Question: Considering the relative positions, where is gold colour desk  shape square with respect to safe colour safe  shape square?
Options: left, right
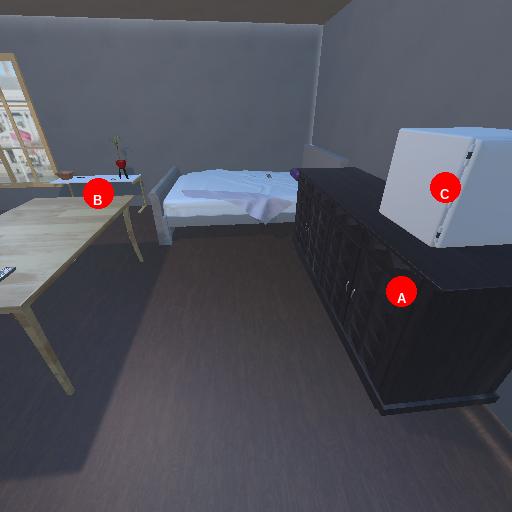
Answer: left